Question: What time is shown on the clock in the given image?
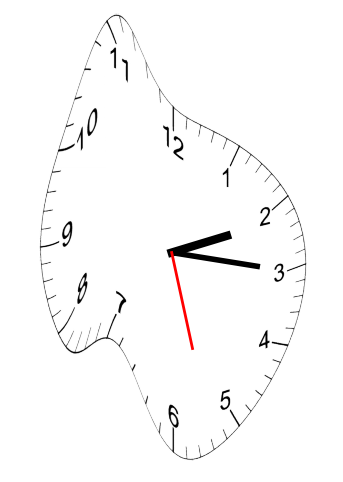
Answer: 02:15:27